Question: After re-installing eclipse, I am attempting to import some previously existing projects which are stored on OneDrive for convenience.
After I select 'Import Projects' from the 'File' menu, and then select the 'Select root directory' radial button, I see my Project listed under the Projects window. However, I am unable to select the checkbox next to my project name. Similarly, the 'select All' button does nothing.

How can I select my project and complete the project import process?
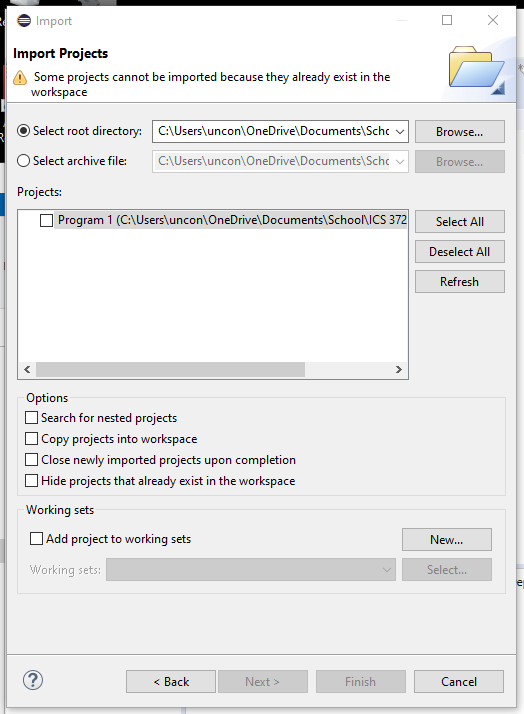
Answer: '''
Delete the project (Not from disk space). Then File-> New-> Project -> Provide Name and Source destination and it should work
'''